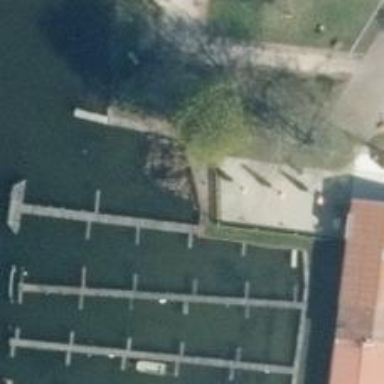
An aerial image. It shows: Man-made pier.